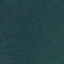
Land use / land cover class: Forest